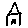
Label: house